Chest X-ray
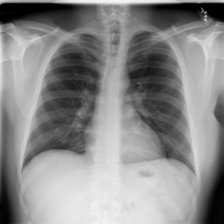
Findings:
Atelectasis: negative
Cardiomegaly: negative
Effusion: negative
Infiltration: negative
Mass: negative
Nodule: negative
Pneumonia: negative
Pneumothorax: negative
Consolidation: negative
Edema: negative
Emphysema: negative
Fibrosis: negative
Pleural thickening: negative
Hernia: negative